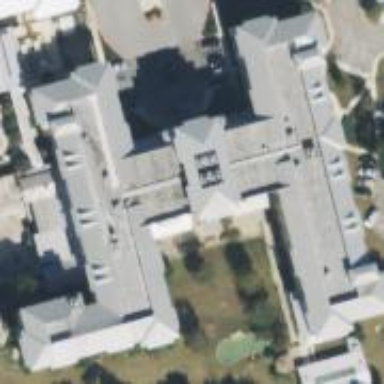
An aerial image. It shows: Nursing home building.